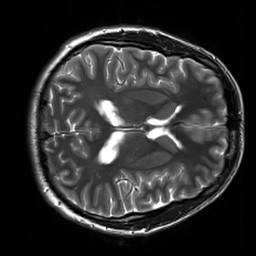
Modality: T2w
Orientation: axial
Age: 23
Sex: male
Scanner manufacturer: siemens
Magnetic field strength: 3 T
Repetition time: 7 s
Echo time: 0.09 s